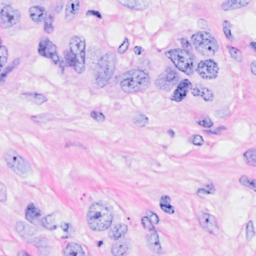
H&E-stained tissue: Breast